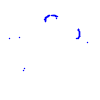
Particle: proton